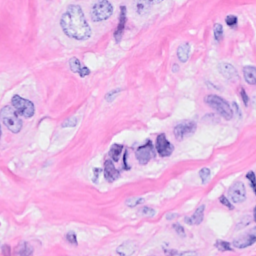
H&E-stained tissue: Breast